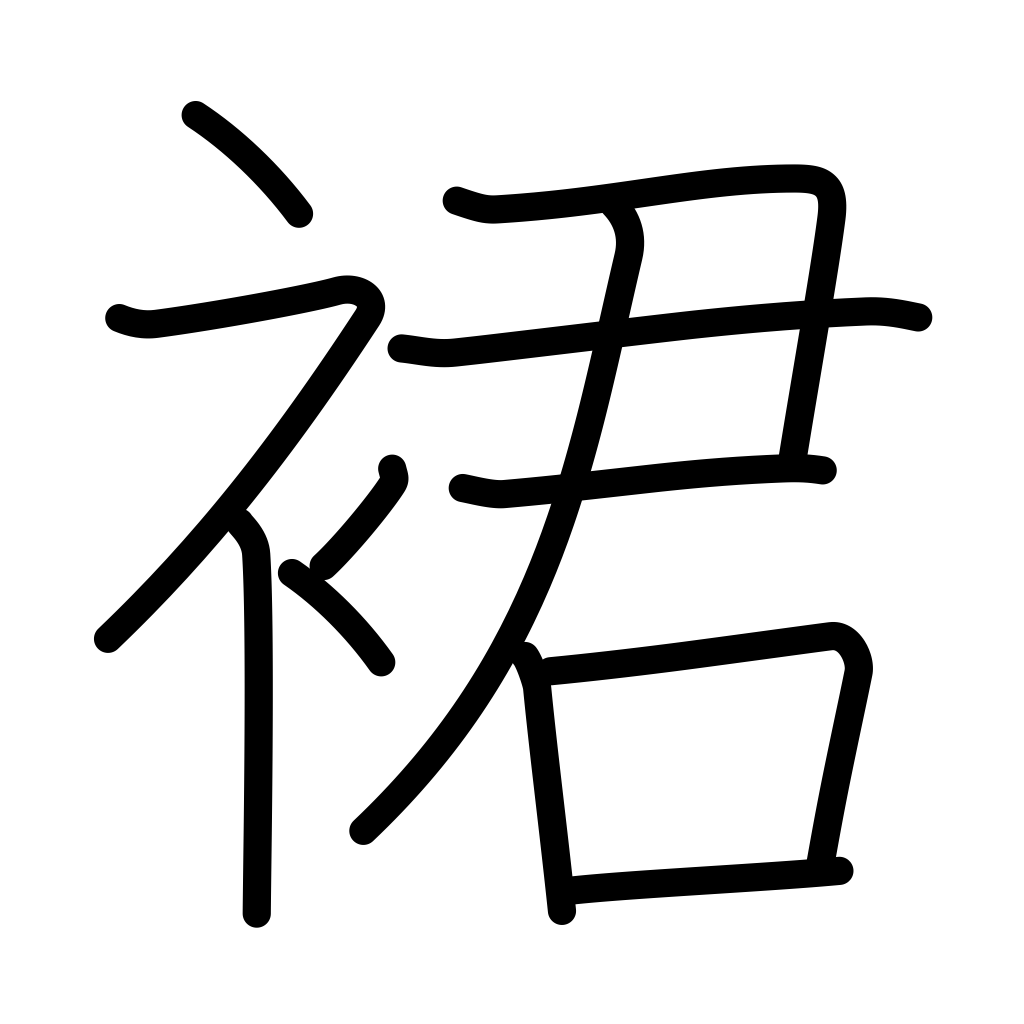
Meaning: hem, underwear